Question: I'm going to write some Python 3.2 scripts in Ninja IDE on Mac OS X. However, I quickly found out that the IDE uses the Python 2.7 interpreter that came with the system by default.
The preferences' currently specified "Python Path" is simply "python". I want to use Python 3.2 all the time, and I guess it's a question of writing or finding the right path in the preferences. In "Terminal", I usually just use a "python3" statement followed a filename, but neither this nor a longer path has been of much help.
I'm sure the answer is dead simple, but my google skills and other technical know-how hasn't given me an answer so far. Any help is much appreciated :-)
EDIT: Here is a screenshot of the Preferences-window.

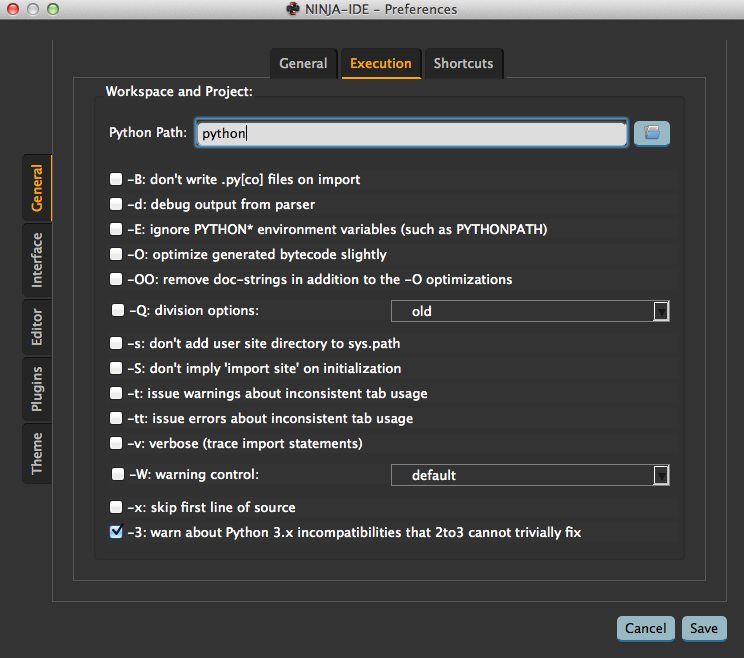
Answer: Ninja IDE is not compatible with python 3 to use python 3 you will have to find another IDE for OSX I recommend using eclipse with the Pydev plugin,
here is a tutorial on how to install pydev and eclipse: <URL>
link to the faq: <URL>